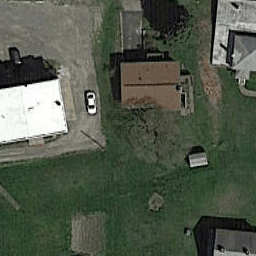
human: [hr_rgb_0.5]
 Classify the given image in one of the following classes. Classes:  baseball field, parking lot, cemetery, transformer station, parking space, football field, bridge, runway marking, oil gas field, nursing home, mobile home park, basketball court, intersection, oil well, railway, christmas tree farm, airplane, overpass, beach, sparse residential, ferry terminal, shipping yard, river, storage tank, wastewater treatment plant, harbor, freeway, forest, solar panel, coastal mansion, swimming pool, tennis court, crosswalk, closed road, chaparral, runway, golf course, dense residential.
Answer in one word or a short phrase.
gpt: sparse residential